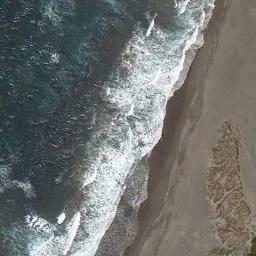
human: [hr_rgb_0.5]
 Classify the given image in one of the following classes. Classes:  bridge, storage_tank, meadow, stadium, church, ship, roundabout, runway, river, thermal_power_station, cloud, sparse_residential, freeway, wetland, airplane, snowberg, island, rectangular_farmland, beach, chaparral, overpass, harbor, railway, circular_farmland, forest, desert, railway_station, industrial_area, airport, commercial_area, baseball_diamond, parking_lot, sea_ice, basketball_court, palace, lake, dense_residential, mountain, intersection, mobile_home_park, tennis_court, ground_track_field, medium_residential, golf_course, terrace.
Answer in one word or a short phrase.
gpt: beach